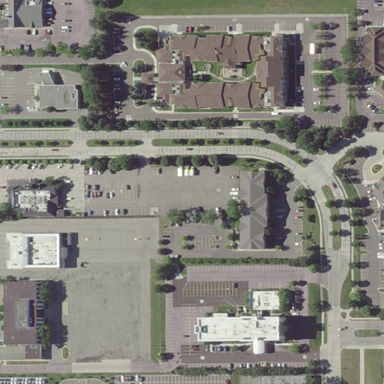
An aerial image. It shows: Retail area.